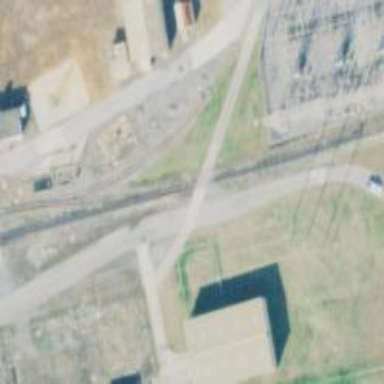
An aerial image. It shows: Railway crossing.